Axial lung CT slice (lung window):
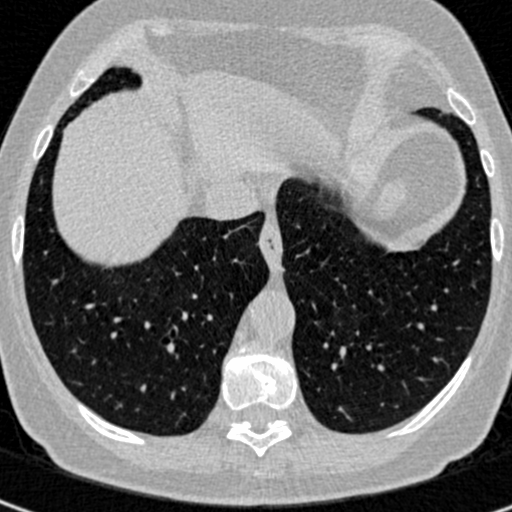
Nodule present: no